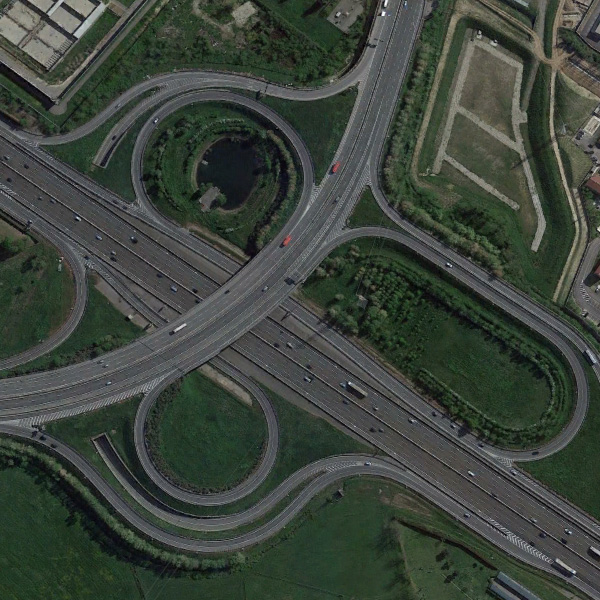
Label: Viaduct